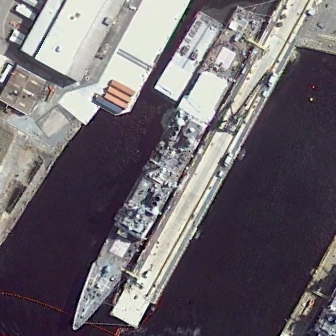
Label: cruiser